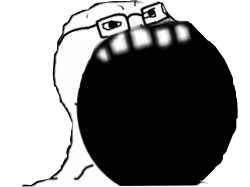
Label: 5_Soyjak